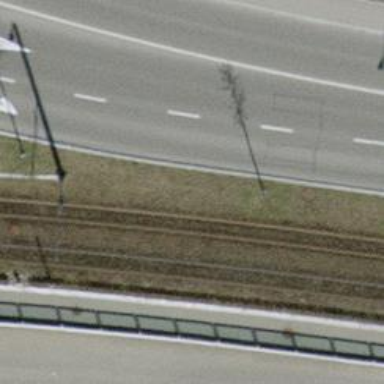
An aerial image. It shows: Tram railway with 1 track and contact lines for electrification.